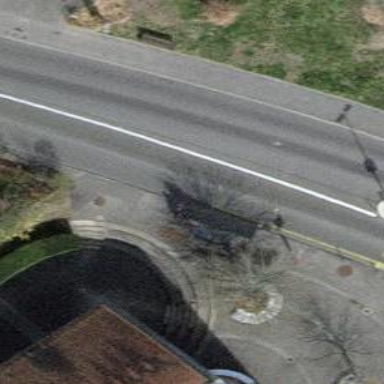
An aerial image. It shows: Sidewalk with asphalt surface leading to platform for public transport. The platform has shelter.